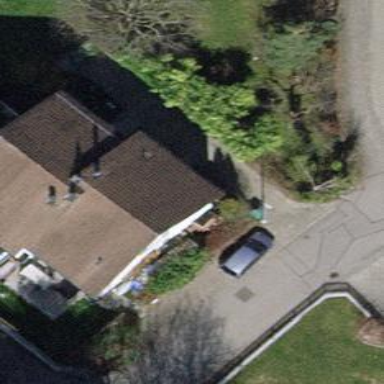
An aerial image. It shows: Semidetached house with gabled roof.